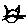
Label: cat